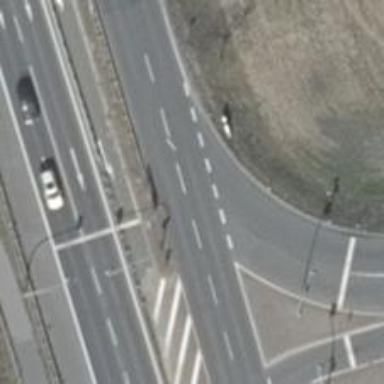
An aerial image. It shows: Asphalt motorway link.